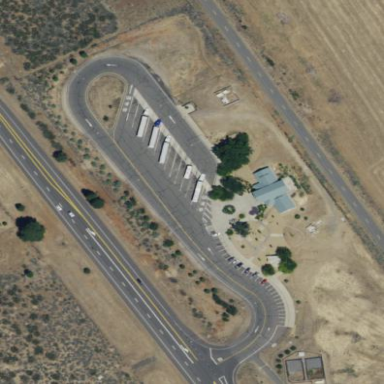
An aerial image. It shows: Rest area along the road with picnic tables.